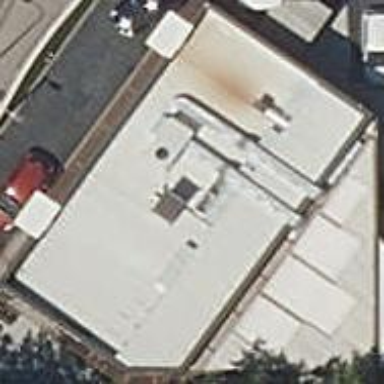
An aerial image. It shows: Fast food restaurant located in building.